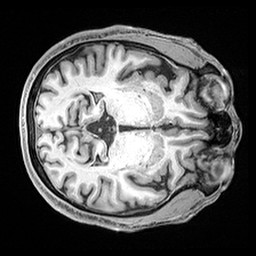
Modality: T1w
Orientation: axial
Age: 60
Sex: male
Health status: healthy
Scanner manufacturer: siemens
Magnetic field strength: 3 T
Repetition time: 2.4 s
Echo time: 0.00217 s